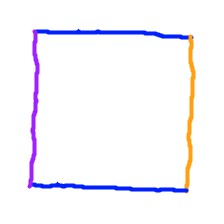
Shape: square